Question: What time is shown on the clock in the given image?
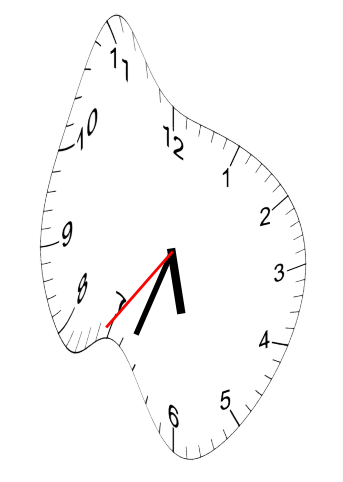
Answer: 05:33:36